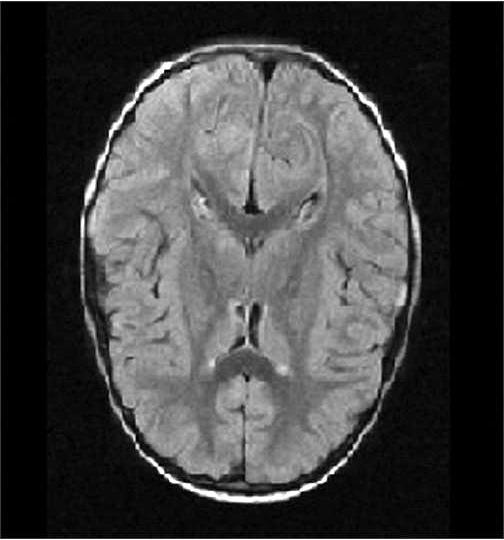
Label: notumor